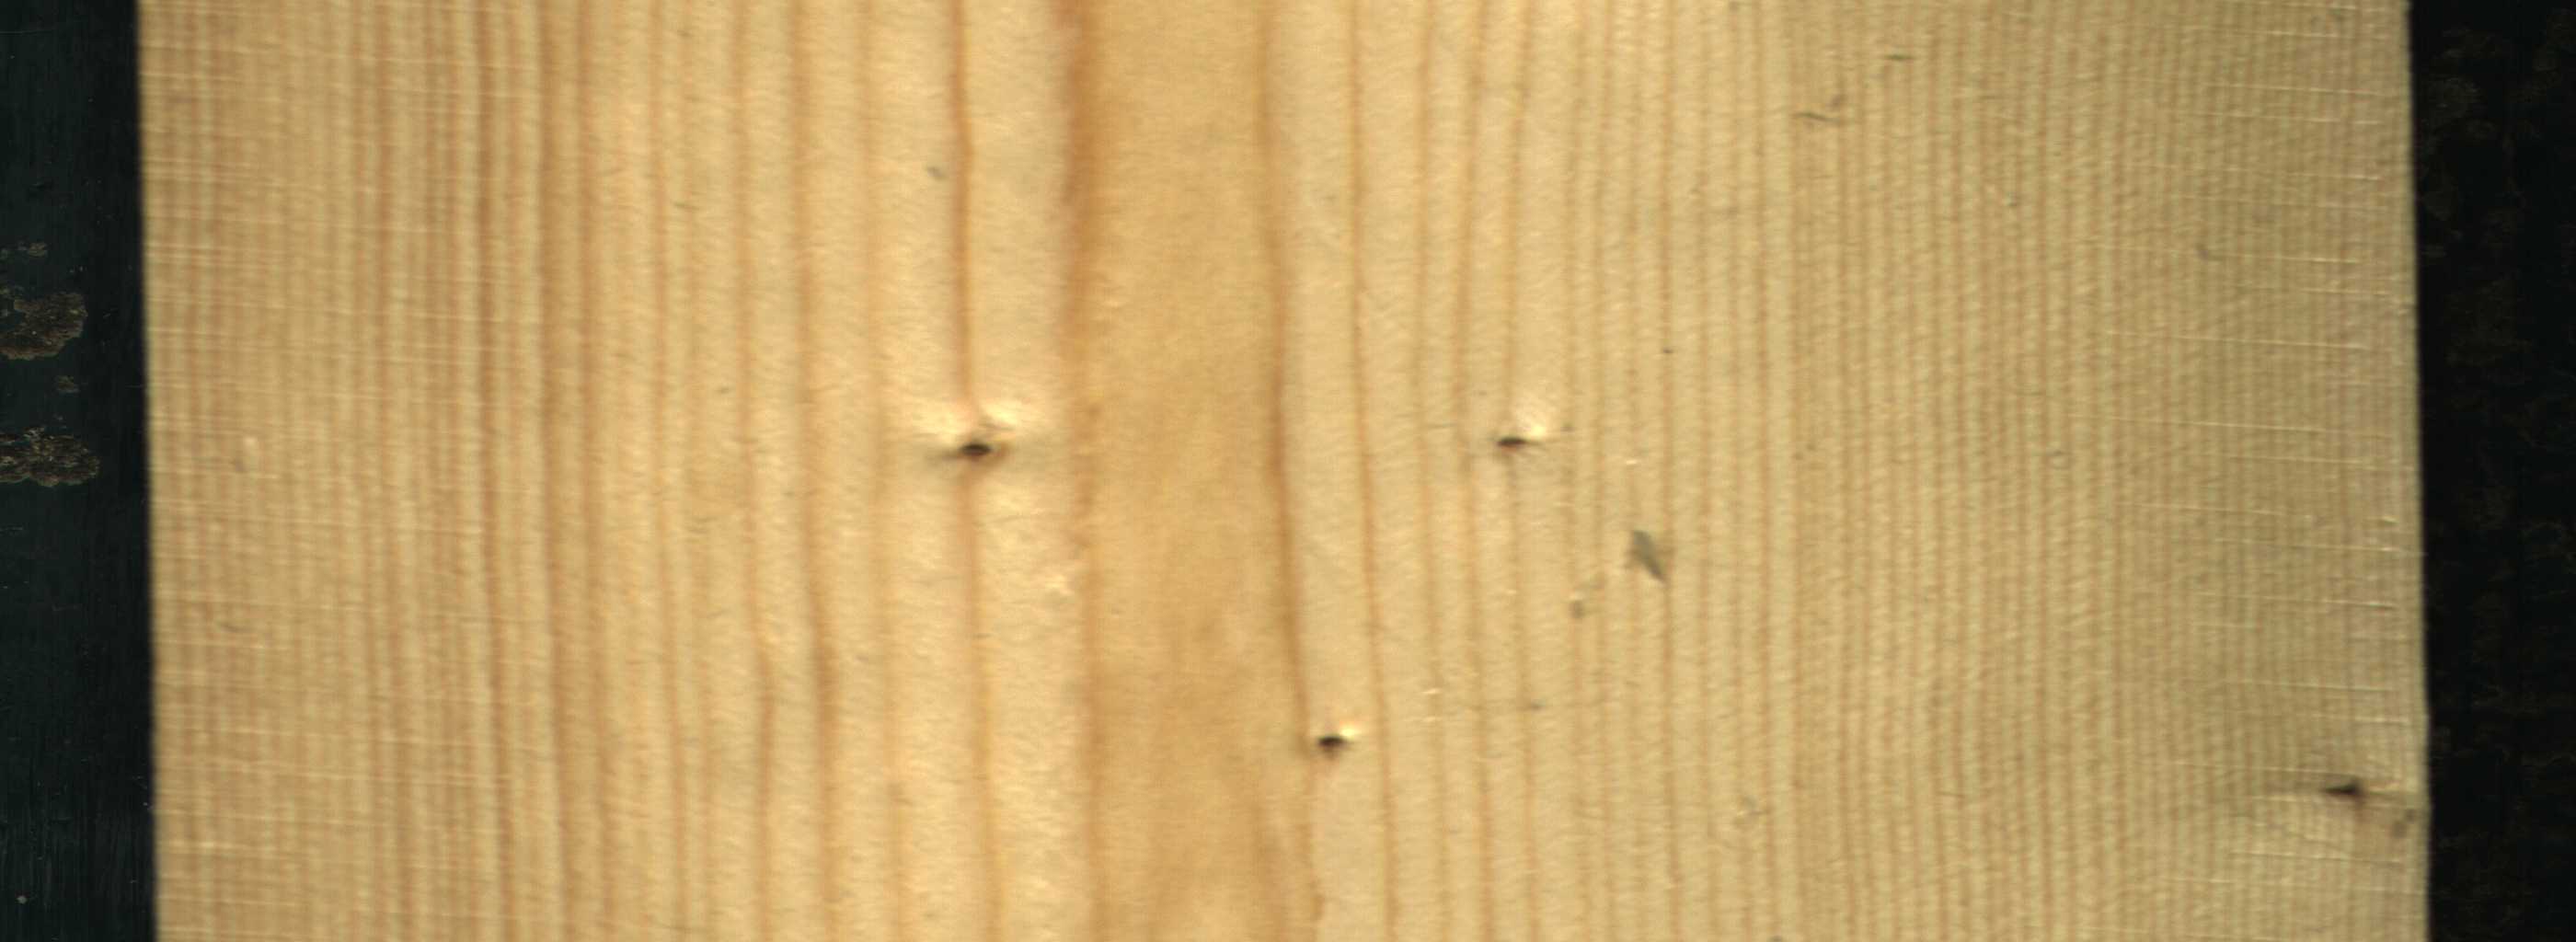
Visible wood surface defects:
Dead_Knot
Dead_Knot
Dead_Knot
Dead_Knot